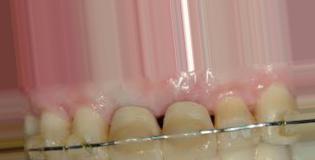
Condition: Tooth Discoloration